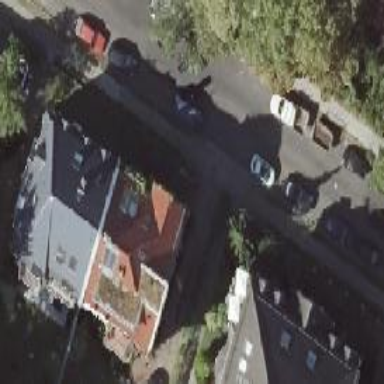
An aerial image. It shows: Hipped roof on apartment building.